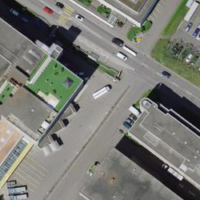
EUNIS habitat code: 54
Species observed at this site:
Anaphalis margaritacea